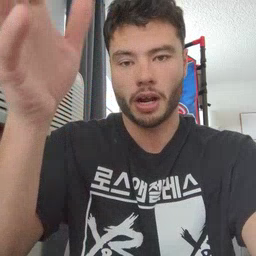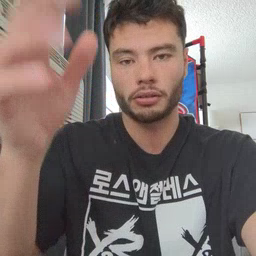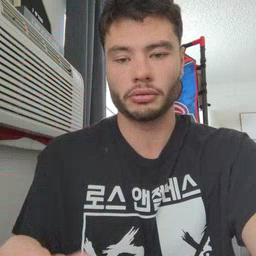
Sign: grandpa